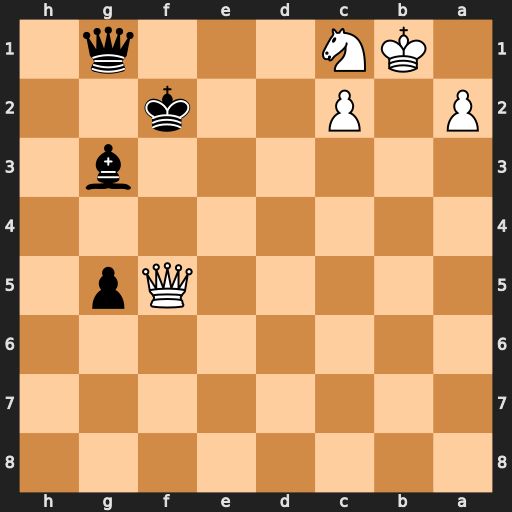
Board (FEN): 8/8/8/5Qp1/8/6b1/P1P2k2/1KN3q1
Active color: b
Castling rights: -
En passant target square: -
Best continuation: Bf4 Qc5+ Be3